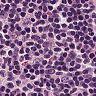
Metastatic tissue present: no